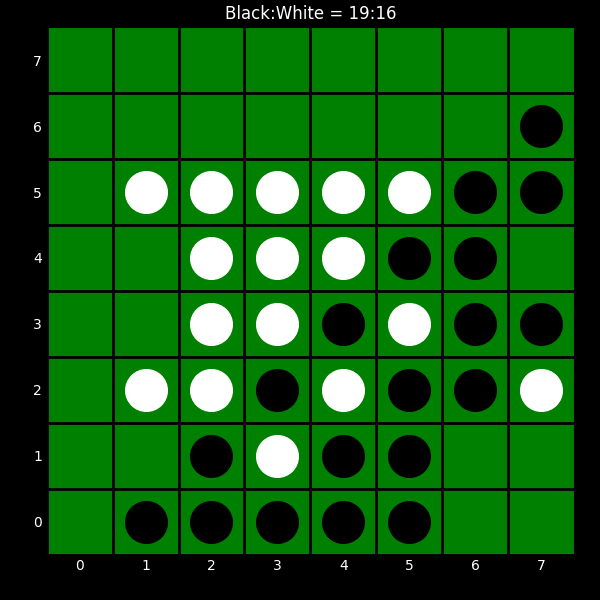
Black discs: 19
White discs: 16